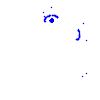
Particle: kaon